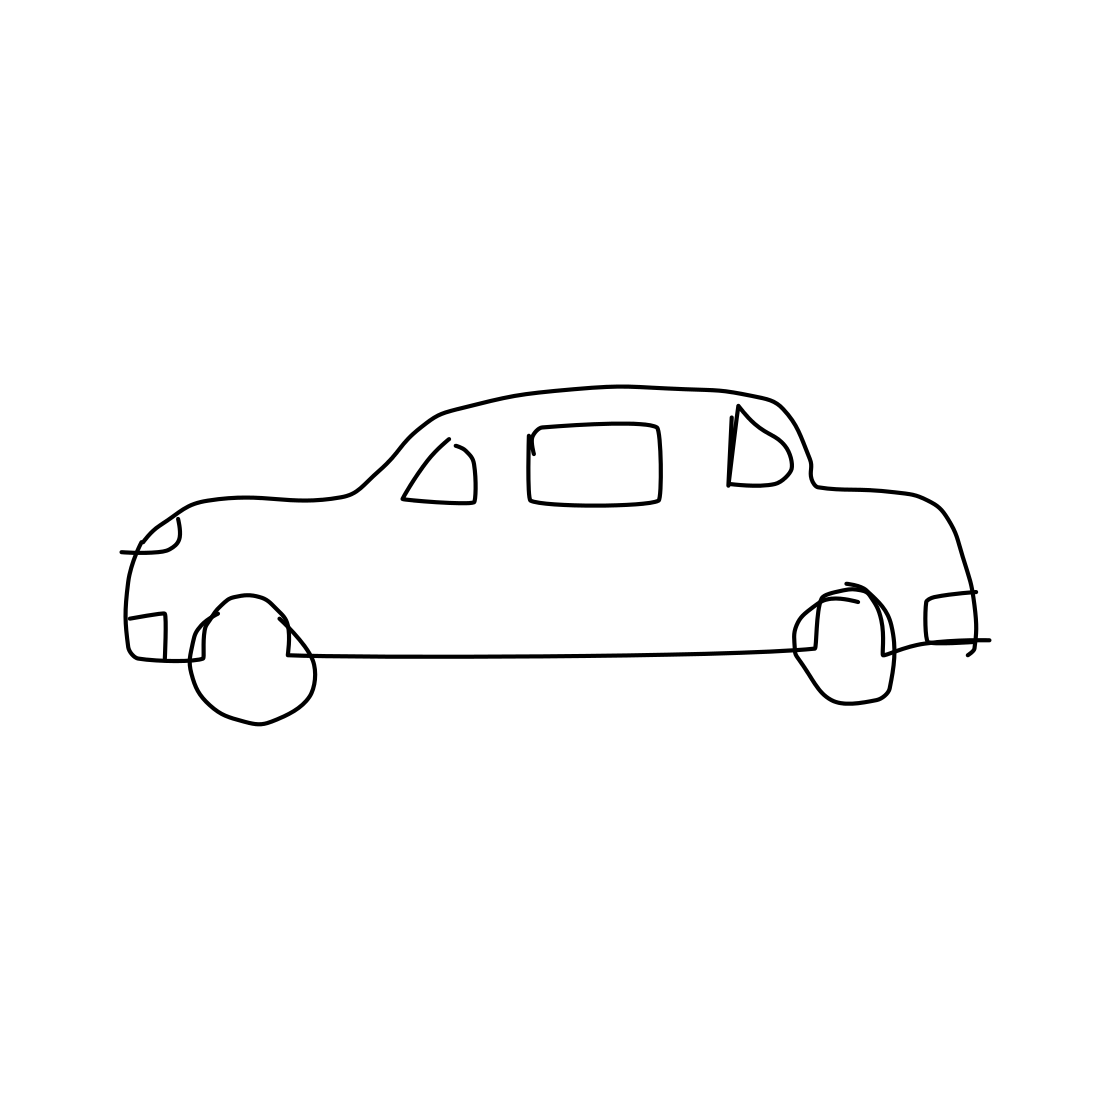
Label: car (sedan)